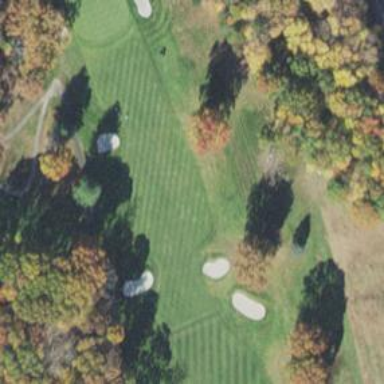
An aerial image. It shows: View of golf hole.